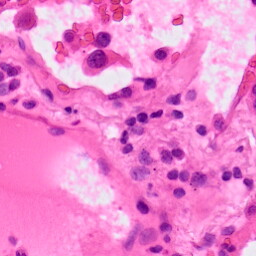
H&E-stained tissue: Lung